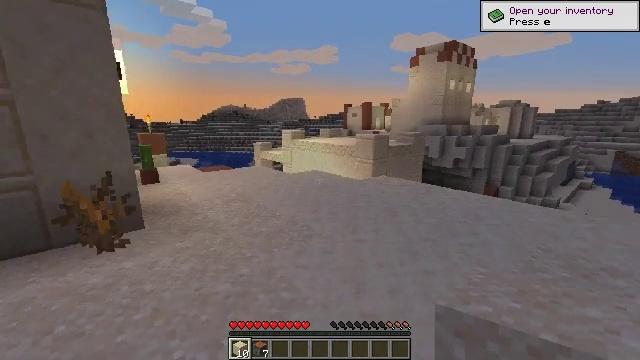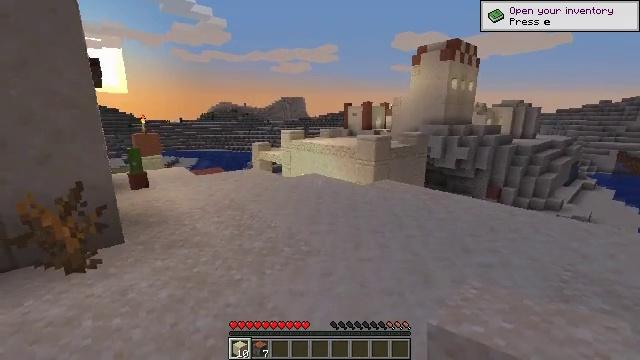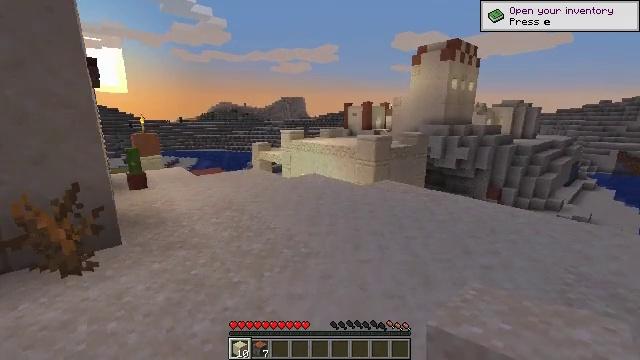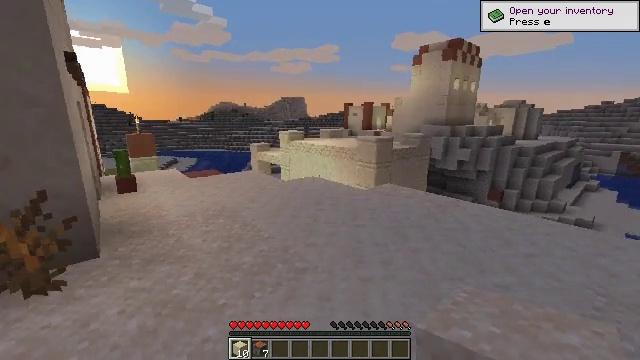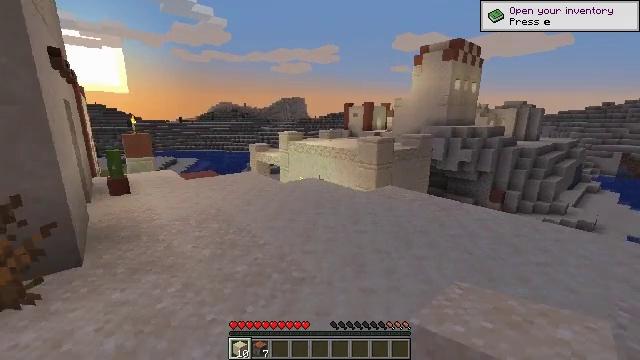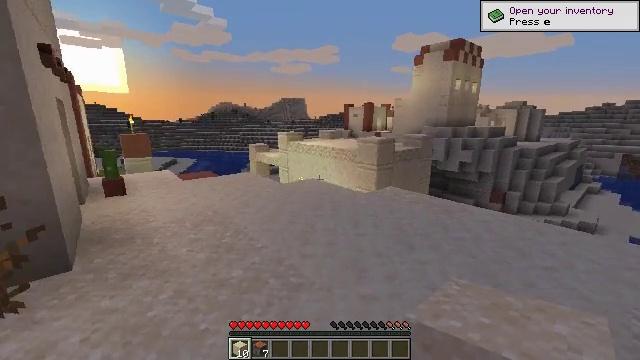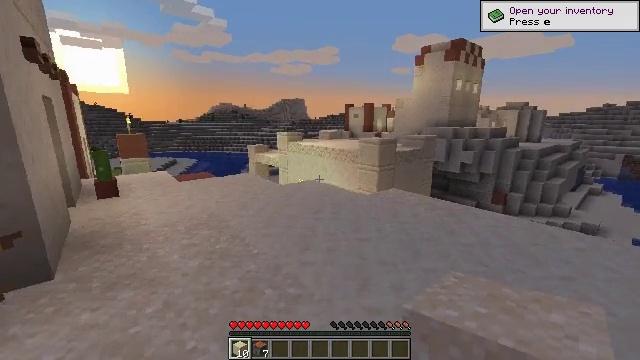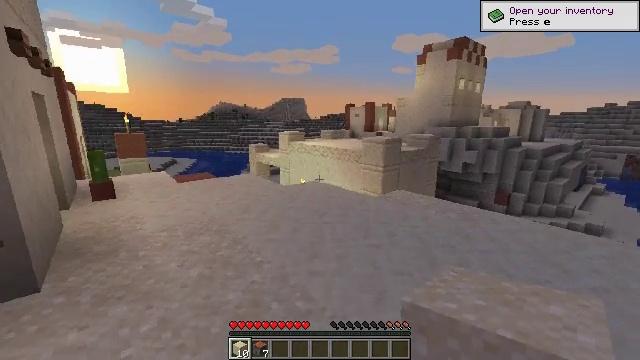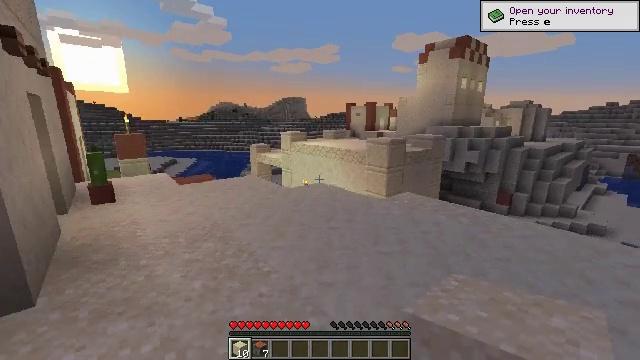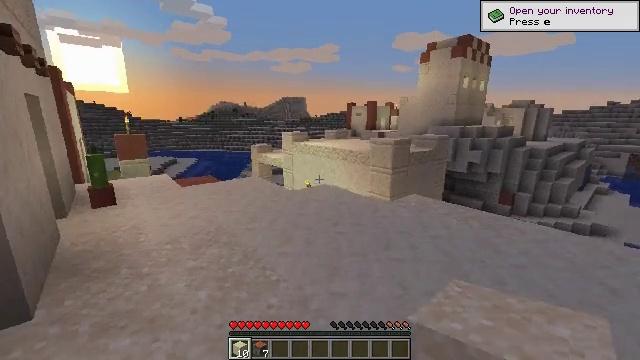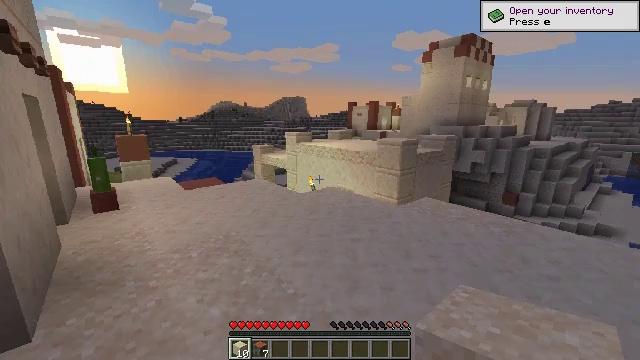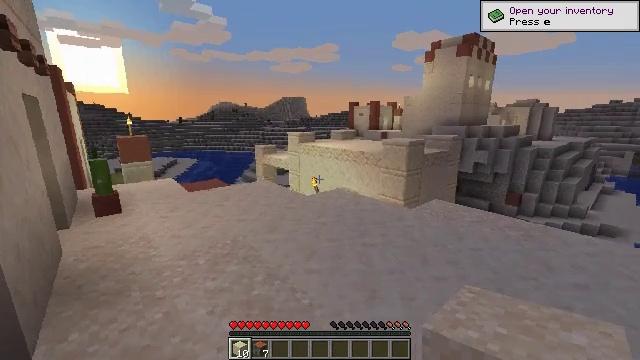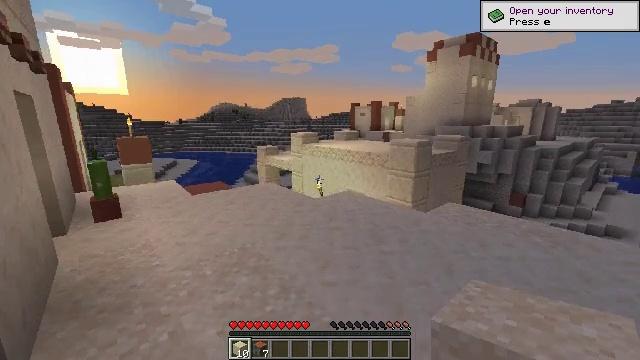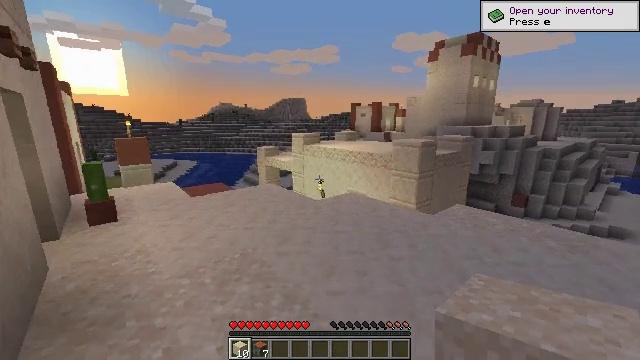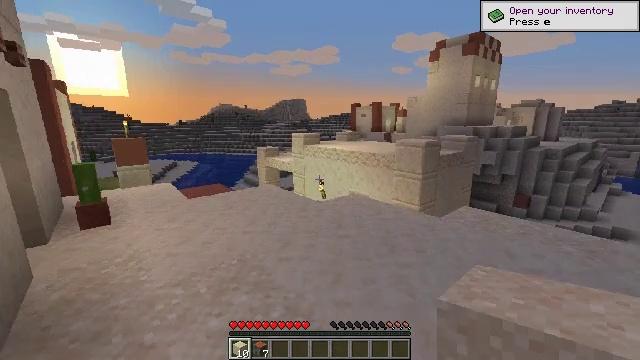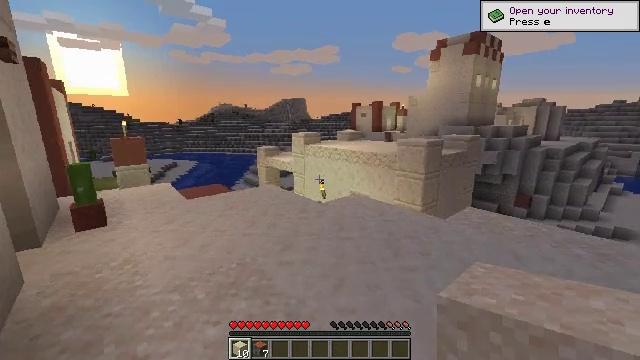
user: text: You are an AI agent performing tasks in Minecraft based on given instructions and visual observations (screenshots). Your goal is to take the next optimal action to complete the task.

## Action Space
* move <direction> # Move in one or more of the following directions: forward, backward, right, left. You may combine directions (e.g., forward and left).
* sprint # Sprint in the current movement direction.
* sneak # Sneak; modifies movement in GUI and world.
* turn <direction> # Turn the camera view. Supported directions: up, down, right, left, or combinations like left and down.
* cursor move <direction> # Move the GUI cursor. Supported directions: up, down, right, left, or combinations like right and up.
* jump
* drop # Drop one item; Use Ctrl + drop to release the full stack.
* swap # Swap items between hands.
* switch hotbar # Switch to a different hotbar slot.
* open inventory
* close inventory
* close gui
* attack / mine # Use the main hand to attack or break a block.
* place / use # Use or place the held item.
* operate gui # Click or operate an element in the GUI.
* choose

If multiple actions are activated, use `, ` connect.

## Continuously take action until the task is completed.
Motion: motion action
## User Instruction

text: Remove the jungle door from its frame.
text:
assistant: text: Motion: move forward
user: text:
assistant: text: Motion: move forward
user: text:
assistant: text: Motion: move forward
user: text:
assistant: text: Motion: move forward
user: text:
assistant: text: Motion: move forward
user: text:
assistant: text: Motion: move forward and move left
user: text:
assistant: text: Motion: move forward and move left
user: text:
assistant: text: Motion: move forward and move left
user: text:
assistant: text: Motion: move forward and move left
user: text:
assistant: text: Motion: move forward and move left
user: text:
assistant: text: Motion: move forward and move left
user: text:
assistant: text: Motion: move forward
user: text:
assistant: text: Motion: move forward
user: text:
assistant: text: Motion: move forward
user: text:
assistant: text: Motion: move forward and move left
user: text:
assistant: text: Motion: move forward and move left
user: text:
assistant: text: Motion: move forward and move left
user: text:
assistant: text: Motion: move forward and move left
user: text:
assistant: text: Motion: move forward and move left
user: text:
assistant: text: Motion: move forward and move left
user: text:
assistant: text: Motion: move forward
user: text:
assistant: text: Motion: move forward
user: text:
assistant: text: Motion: move forward
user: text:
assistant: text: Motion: move forward, turn left
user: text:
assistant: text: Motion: move forward, turn left and down
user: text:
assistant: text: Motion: move forward, turn left and down
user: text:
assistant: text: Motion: move forward, turn left
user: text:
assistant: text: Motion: move forward, turn left and up
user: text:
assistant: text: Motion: move forward
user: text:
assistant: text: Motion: move forward